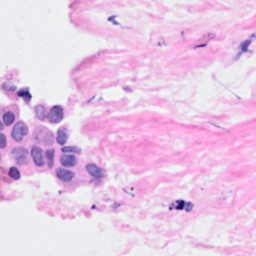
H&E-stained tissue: Breast